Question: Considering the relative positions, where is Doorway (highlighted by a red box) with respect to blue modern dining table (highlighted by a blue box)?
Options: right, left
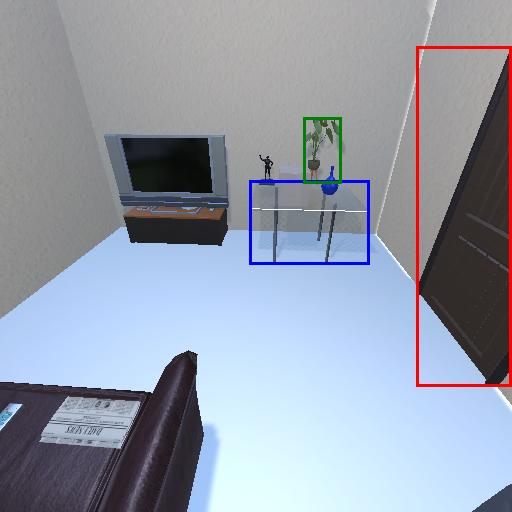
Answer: right